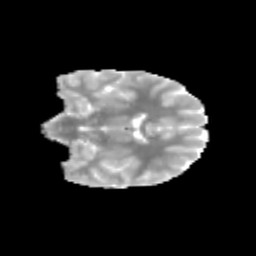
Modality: MD
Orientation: coronal
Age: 10
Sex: female
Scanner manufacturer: siemens
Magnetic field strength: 3 T
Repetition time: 3.8 s
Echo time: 0.07 s